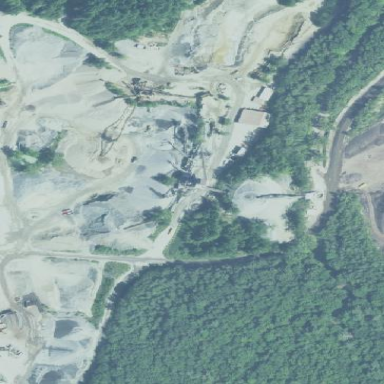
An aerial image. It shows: Quarry area.